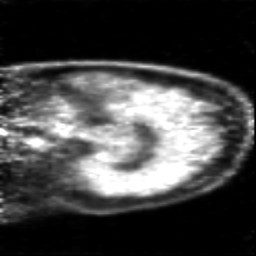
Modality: PET
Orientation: sagittal
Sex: male
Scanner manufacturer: siemens